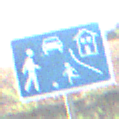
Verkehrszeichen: BeginnVerkehrsberuhigterBereich
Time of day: SunriseSunset
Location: Outdoor (Nature)
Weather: Clear
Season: NotSpecified
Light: Natural